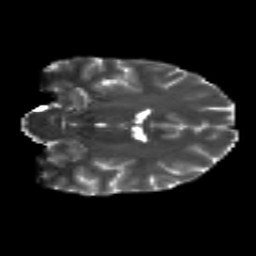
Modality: T2w
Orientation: coronal
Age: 23
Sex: female
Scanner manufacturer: siemens
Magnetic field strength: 3 T
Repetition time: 8.8 s
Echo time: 0.085 s